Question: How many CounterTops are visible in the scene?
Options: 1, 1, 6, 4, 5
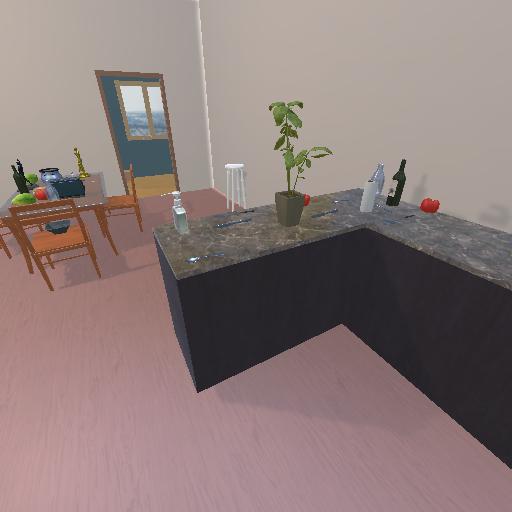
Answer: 1